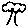
Label: tree